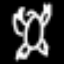
Label: frog